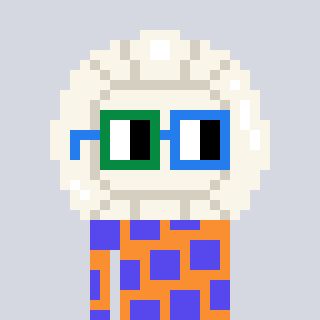
a pixel art character with square green and blue glasses, a volleyball-shaped head and a orange-colored body on a cool background